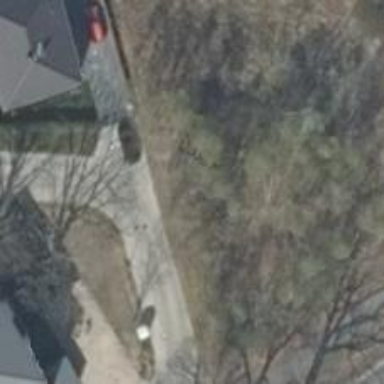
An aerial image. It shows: Residential road.